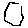
Label: hexagon